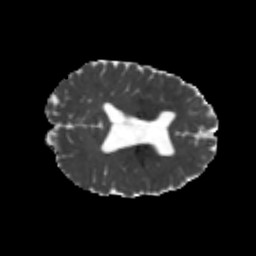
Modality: MD
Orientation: axial
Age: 21
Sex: male
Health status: healthy
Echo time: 0.074 s